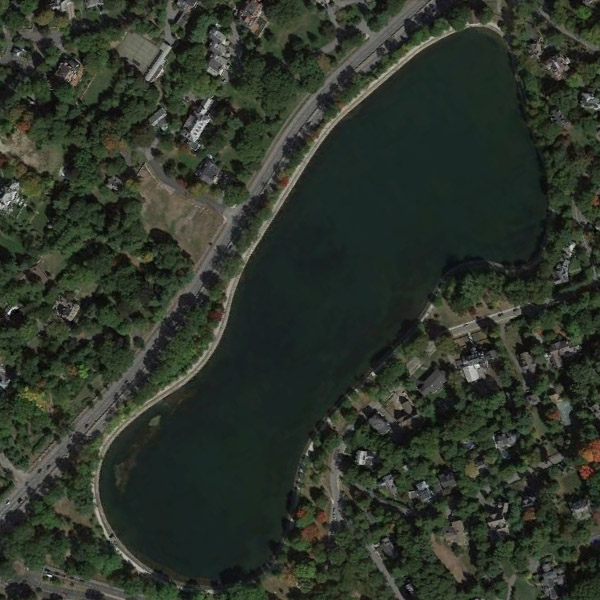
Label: Pond